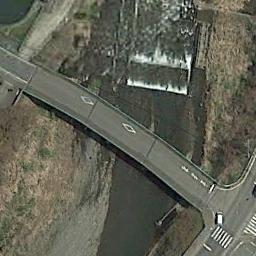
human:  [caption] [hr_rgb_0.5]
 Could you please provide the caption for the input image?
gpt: Most of the area the bridge crosses is bare land .

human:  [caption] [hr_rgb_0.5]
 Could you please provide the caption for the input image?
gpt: A bridge is over the river between the bare land .

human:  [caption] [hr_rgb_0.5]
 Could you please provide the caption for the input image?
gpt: A bridge is built on a dark green river and the river has two small ladders .

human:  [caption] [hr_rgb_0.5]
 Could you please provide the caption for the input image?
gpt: A bridge connects the land on both sides of the river, With long yellow banks on both sides of the river .

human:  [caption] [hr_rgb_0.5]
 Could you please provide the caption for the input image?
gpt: There is a car on the bridge .